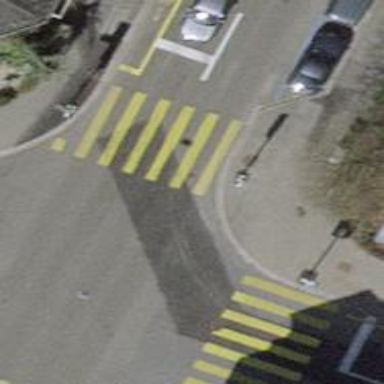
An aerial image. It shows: Zebra crossing with traffic signals.